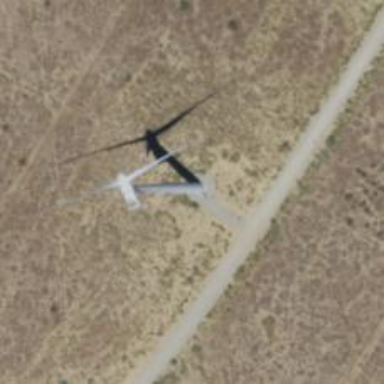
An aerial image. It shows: Wind generator with horizontal axis. The wind turbine is from Vestas.